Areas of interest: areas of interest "China RuoGao International Horticultural City"
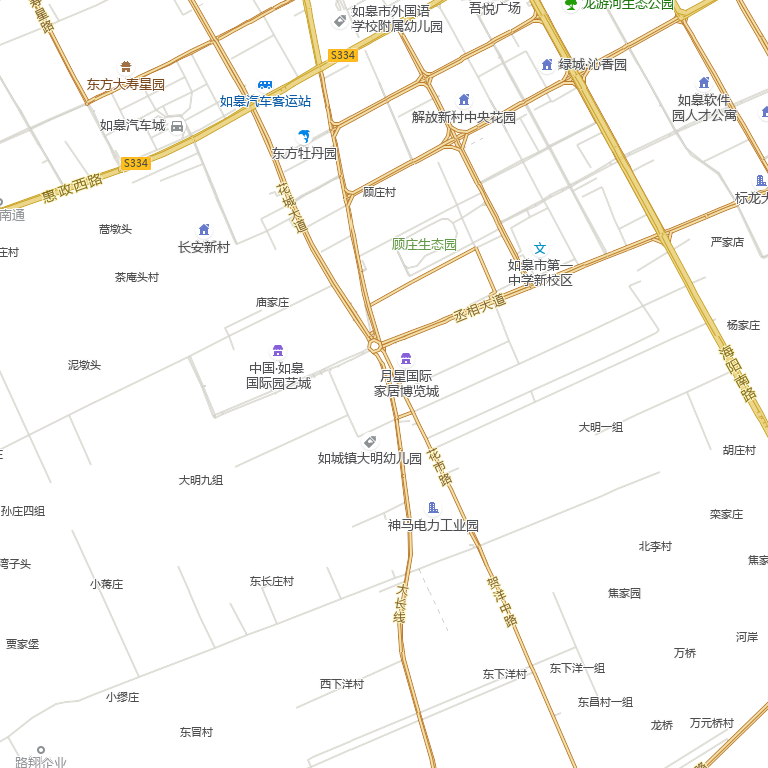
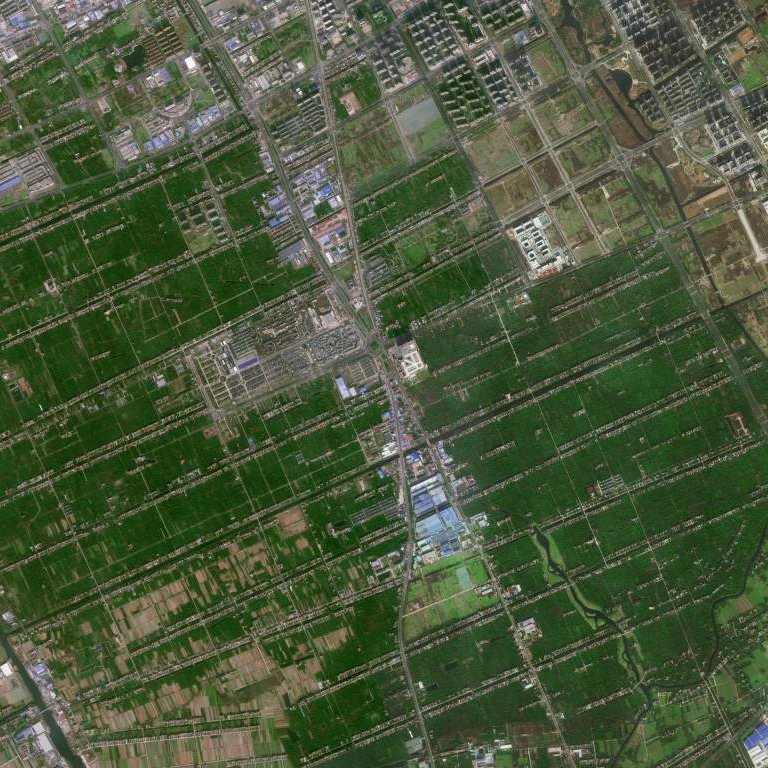